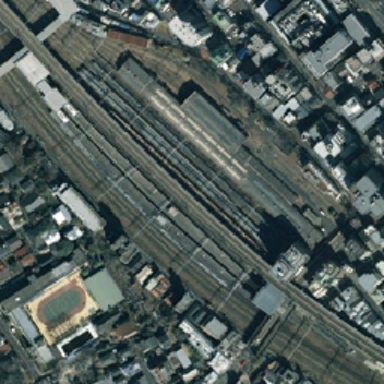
There is a brown playground on one side of the train tracks .